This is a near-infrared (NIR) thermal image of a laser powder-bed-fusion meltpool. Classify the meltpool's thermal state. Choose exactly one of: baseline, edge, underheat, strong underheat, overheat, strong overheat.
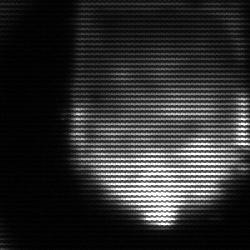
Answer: edge